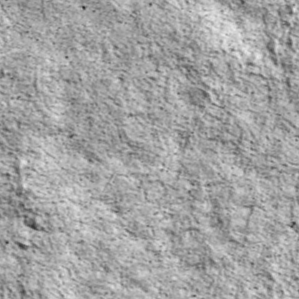
Label: non_frost